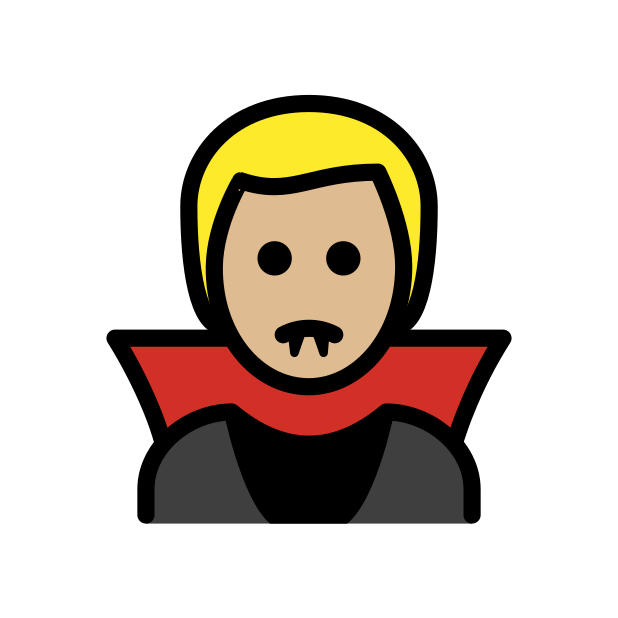
man vampire: medium-light skin tone